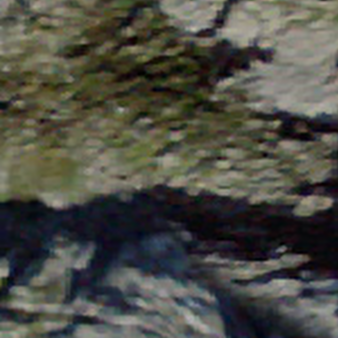
Label: other